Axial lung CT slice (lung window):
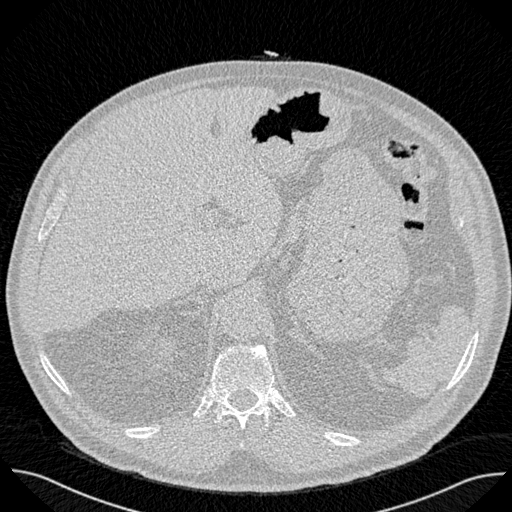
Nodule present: no